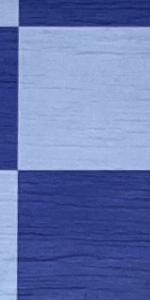
Label: Empty